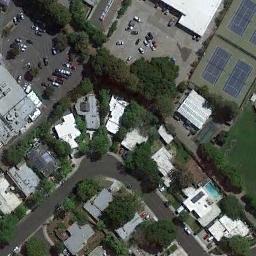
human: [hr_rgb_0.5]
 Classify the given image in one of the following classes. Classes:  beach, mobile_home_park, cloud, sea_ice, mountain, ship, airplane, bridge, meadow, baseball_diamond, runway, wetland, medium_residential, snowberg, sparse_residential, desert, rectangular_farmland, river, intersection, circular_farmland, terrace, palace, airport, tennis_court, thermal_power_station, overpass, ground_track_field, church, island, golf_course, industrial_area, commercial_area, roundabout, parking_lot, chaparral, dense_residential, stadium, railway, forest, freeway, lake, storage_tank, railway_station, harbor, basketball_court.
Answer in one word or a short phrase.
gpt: tennis_court